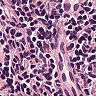
Metastatic tissue present: no